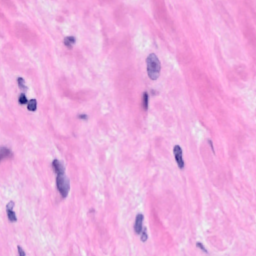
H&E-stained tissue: Breast